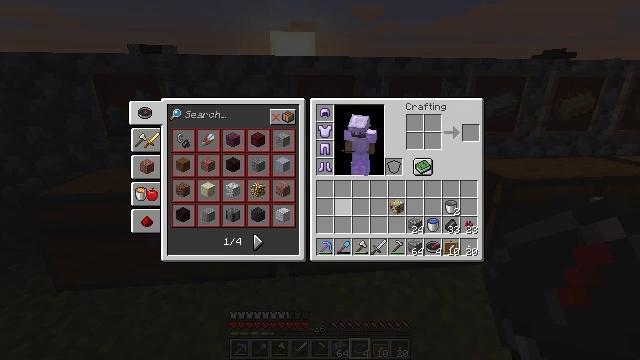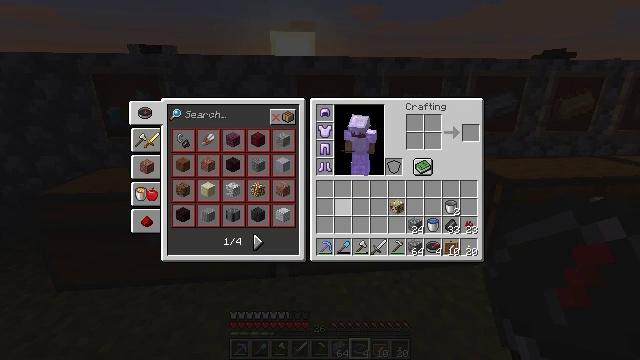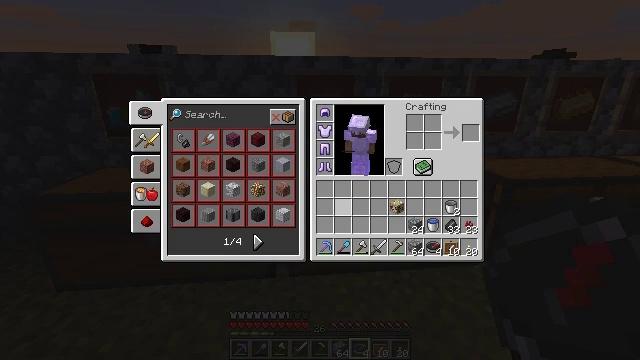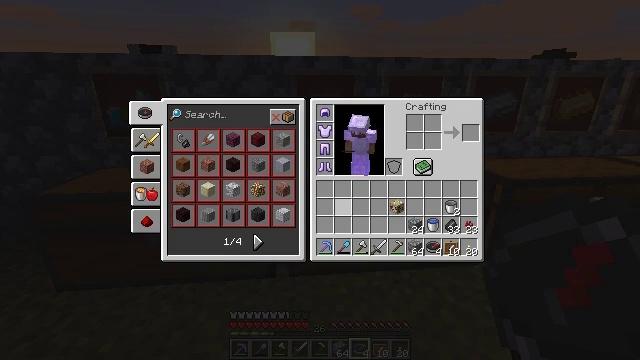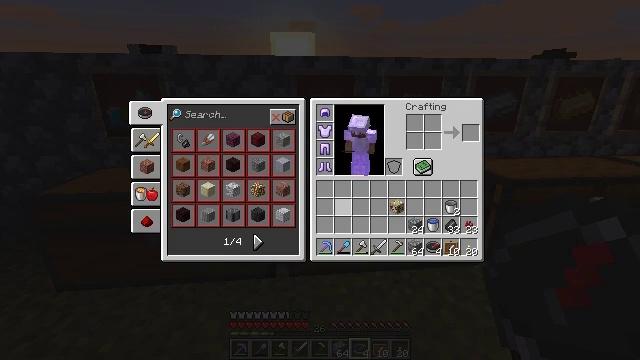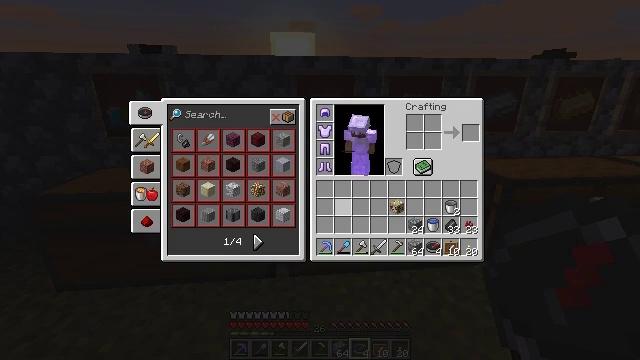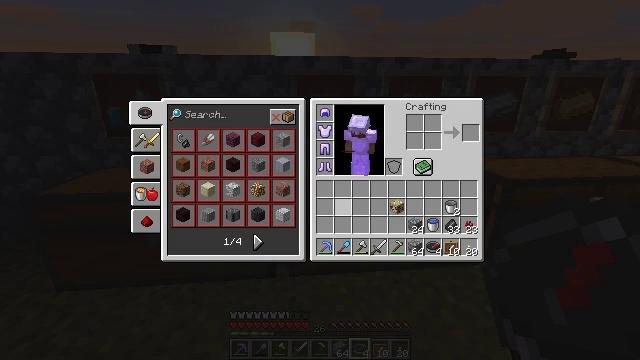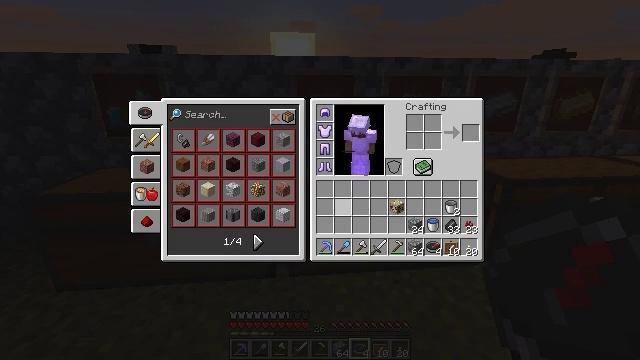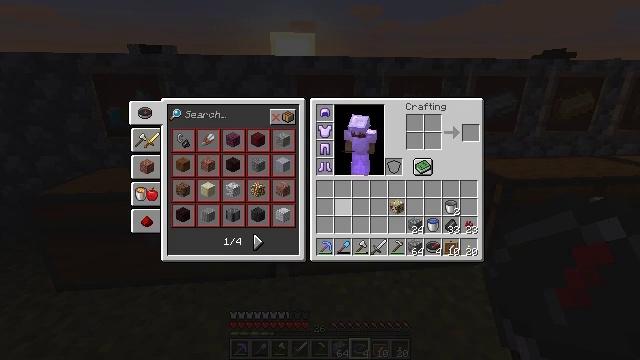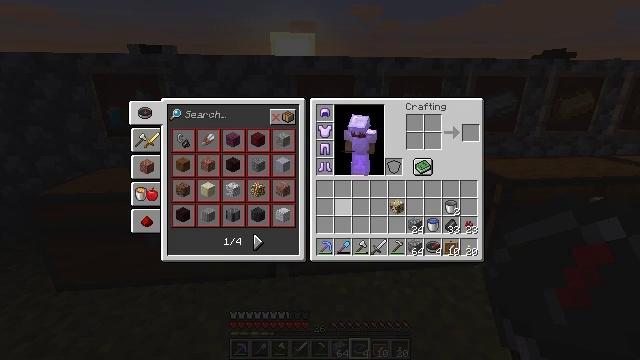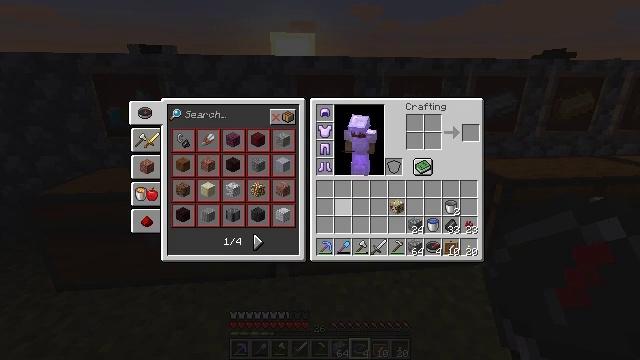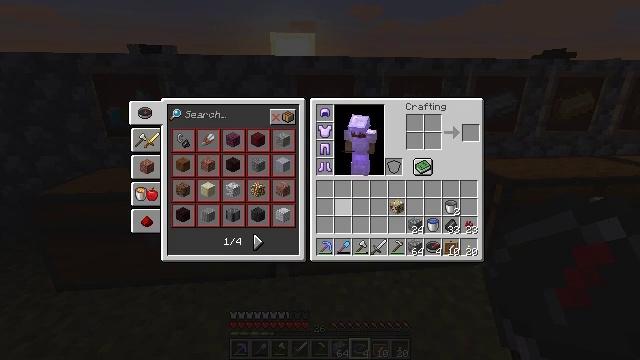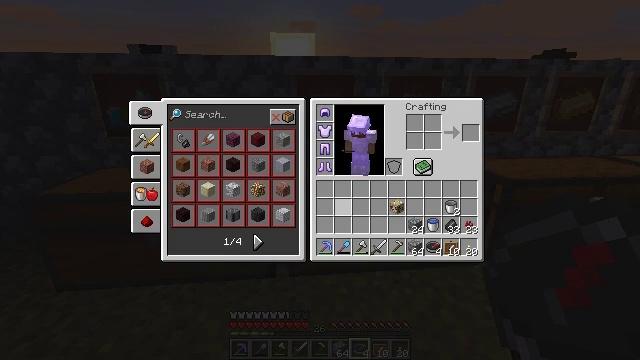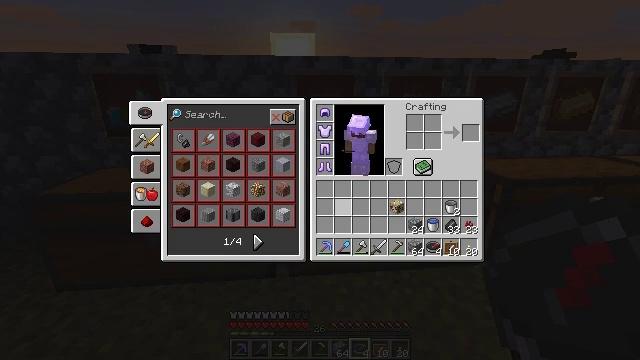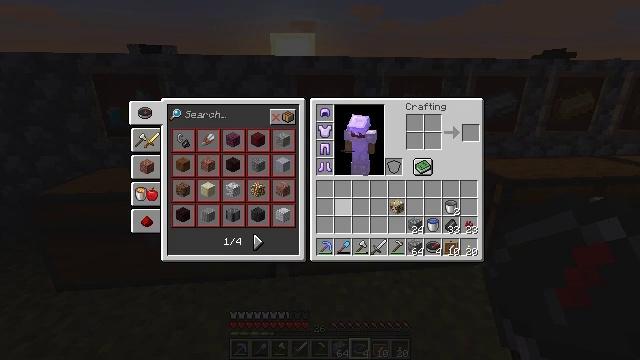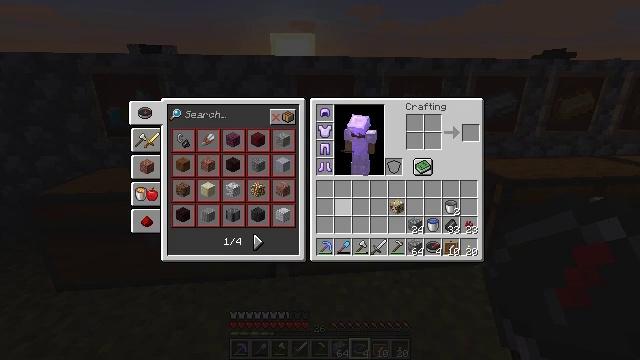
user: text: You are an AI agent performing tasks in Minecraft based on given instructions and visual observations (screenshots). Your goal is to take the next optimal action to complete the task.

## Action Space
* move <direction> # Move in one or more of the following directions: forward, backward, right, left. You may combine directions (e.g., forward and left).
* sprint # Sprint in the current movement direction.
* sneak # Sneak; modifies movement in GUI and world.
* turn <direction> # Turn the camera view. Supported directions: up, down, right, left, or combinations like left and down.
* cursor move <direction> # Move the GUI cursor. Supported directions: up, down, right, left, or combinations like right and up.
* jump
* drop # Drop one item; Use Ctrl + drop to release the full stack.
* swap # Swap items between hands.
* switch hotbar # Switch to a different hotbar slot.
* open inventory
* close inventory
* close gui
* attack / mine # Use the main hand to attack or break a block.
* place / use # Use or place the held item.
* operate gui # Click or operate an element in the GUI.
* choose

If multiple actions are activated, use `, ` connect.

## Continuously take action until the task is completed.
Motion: motion action
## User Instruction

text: Remove the acacia wall sign with a hit.
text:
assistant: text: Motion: no_op
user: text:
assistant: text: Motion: no_op
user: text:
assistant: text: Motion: no_op
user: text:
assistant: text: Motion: no_op
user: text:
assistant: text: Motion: no_op
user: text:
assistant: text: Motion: no_op
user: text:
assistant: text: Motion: no_op
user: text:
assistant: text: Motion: no_op
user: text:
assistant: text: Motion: no_op
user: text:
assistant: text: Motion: no_op
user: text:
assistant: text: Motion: no_op
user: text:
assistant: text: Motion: no_op
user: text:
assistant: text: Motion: no_op
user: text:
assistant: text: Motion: no_op
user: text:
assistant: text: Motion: no_op
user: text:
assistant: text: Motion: no_op
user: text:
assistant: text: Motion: no_op
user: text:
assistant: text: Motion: no_op
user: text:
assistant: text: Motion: no_op
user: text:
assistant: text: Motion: no_op
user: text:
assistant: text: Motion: no_op
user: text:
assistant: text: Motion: no_op
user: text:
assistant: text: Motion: no_op
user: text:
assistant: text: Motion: no_op
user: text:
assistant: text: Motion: no_op
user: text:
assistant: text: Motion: no_op
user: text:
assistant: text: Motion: no_op
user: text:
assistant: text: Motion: no_op
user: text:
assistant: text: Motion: no_op
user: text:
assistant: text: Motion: no_op